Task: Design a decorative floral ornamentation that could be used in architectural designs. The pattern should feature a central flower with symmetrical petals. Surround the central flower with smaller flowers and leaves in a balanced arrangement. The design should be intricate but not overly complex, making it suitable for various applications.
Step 326:
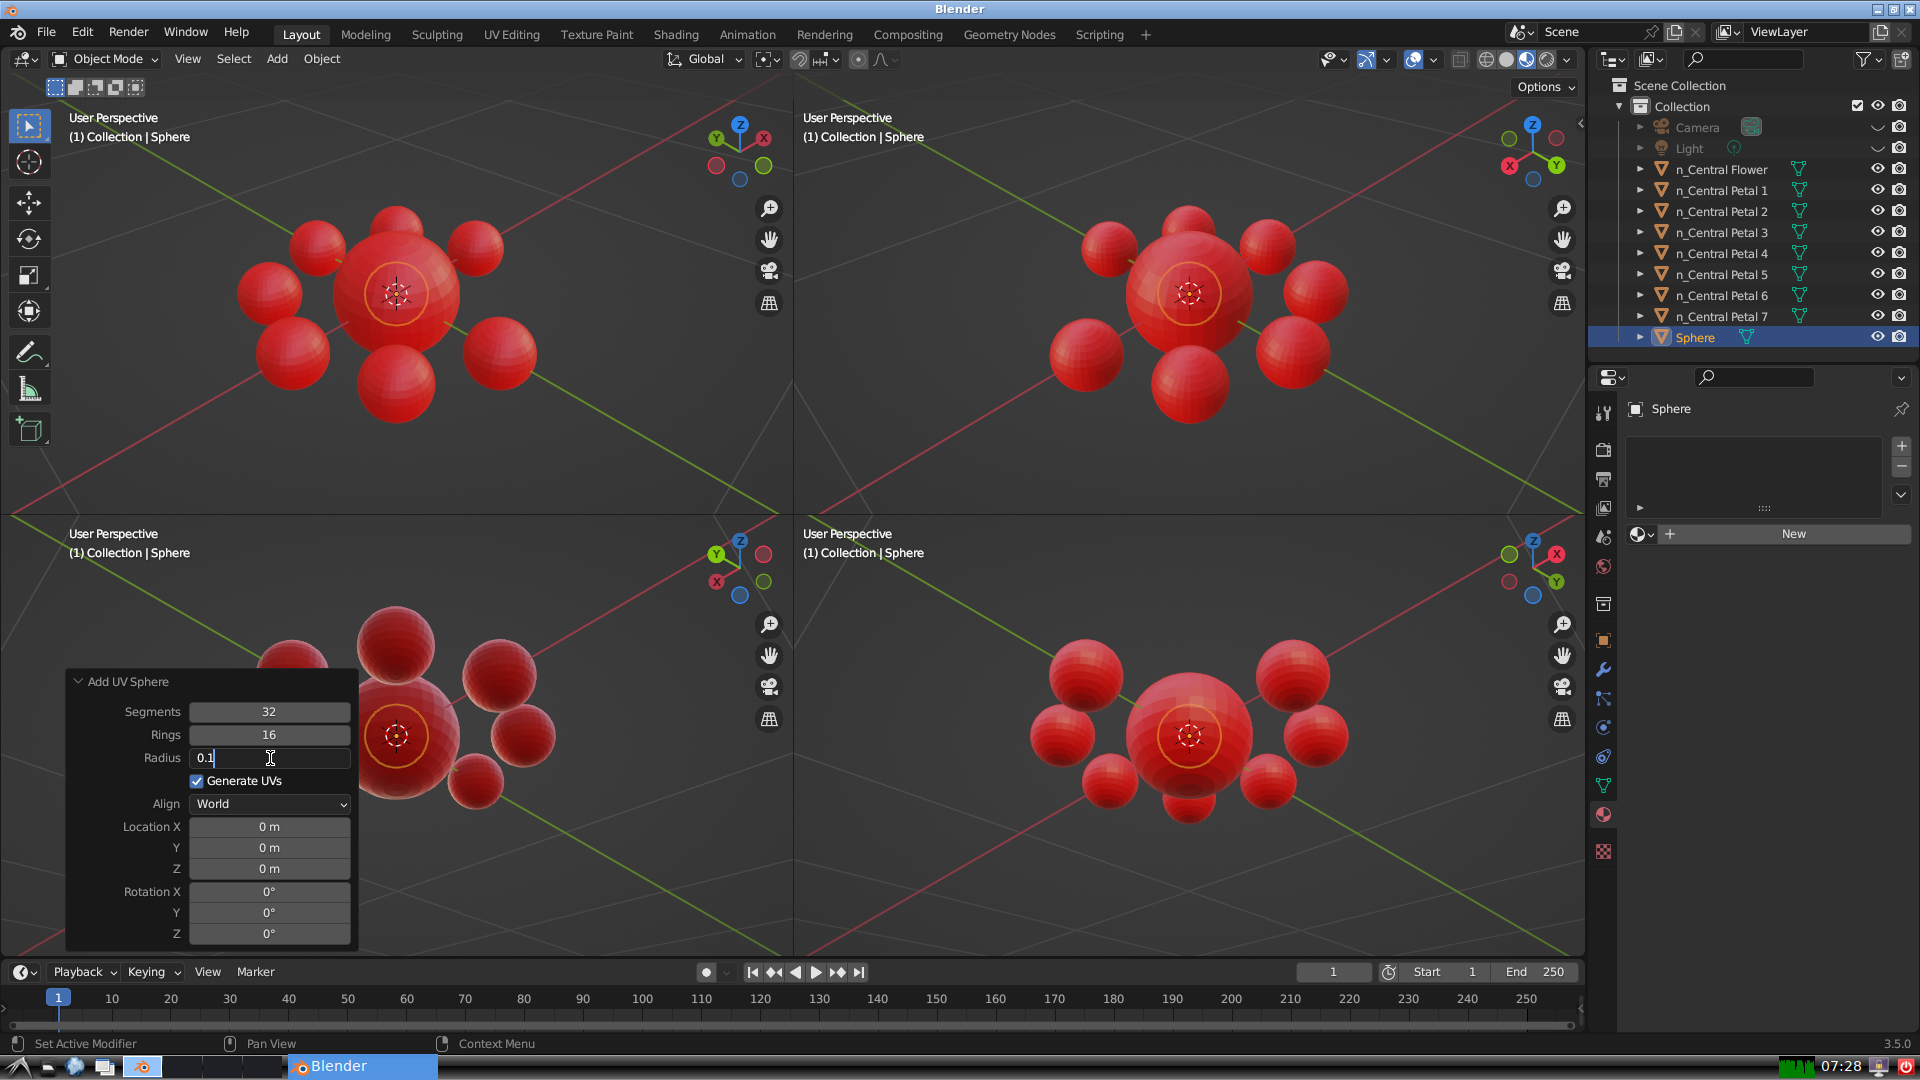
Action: {"key_press": ['Return']}